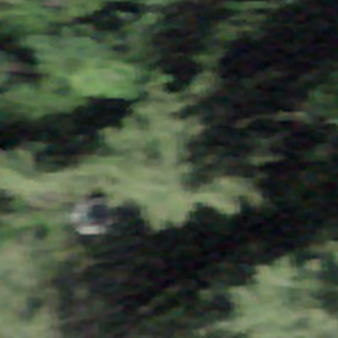
Label: other